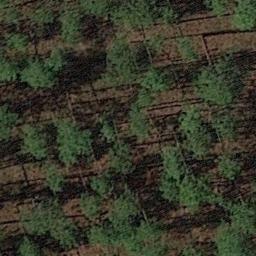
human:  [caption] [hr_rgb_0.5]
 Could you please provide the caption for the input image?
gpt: The forest has some sparse green trees randomly arranged and the forest soil is deep yellow .

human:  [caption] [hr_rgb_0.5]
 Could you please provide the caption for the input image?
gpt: This is a dense forest .

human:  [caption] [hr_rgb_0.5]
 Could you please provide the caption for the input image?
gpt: The forest is on the bare land .

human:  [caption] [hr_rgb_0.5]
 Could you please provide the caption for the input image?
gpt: Many sparse green trees are in a forest .

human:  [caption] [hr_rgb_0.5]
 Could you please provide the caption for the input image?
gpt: A sparse forest with some green trees .